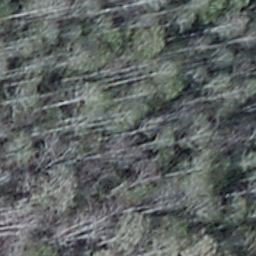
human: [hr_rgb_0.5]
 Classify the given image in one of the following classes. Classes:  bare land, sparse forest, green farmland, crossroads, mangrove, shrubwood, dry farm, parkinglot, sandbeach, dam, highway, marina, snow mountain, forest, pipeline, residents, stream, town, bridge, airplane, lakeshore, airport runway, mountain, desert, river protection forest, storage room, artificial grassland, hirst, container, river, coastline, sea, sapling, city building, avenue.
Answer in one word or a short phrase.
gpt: shrubwood